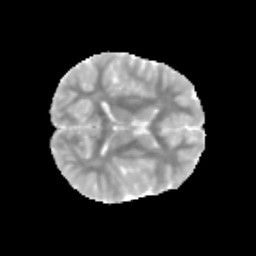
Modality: MD
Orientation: axial
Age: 9
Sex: female
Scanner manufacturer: siemens
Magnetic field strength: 3 T
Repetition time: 3.8 s
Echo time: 0.07 s